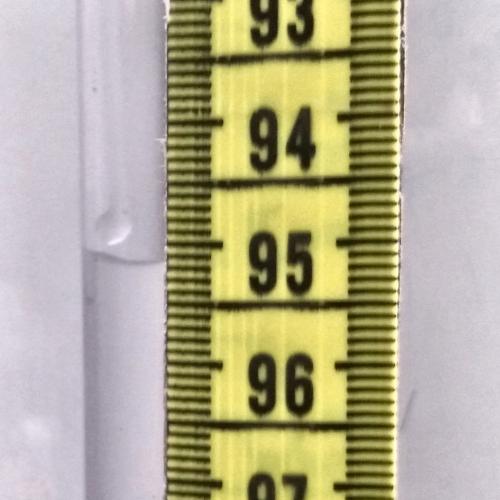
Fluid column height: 95.1 cm